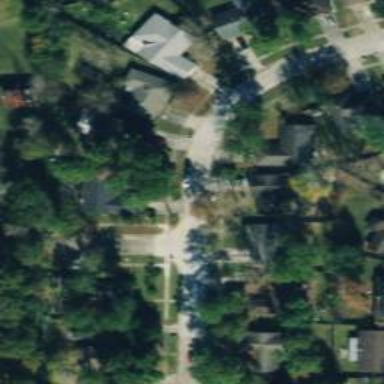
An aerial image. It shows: Residential road with separate sidewalk.